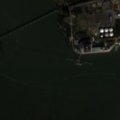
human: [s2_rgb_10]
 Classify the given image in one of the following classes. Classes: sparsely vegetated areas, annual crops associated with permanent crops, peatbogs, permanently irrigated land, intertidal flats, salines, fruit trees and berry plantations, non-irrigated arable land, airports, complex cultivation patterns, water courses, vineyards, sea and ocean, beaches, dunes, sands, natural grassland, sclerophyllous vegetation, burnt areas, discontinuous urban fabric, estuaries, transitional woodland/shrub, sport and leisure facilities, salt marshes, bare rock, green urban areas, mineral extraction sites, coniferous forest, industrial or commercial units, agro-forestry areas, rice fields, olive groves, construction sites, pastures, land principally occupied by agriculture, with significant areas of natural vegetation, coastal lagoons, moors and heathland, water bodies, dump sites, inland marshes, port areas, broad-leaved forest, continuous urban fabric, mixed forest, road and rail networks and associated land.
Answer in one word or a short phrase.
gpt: industrial or commercial units, pastures, water courses